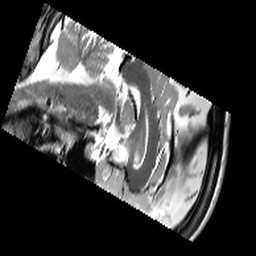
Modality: T2w
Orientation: sagittal
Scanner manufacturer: siemens
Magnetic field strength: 3 T
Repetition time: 10.64 s
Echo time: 0.05 s